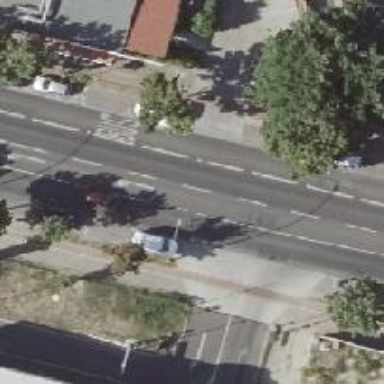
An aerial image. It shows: Secondary road with asphalt surface. It has sidewalks on both sides and cycle track.